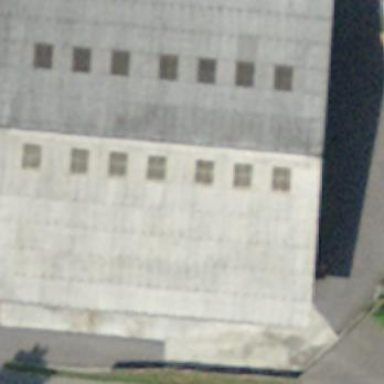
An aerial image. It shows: Barn.